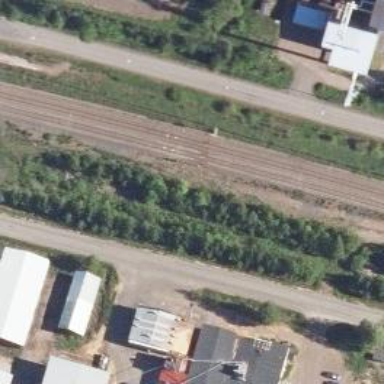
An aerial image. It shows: Railway signal.